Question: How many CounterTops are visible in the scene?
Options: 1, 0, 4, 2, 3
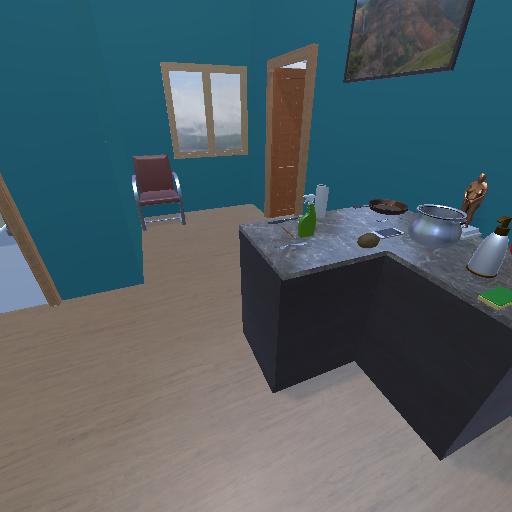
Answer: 1